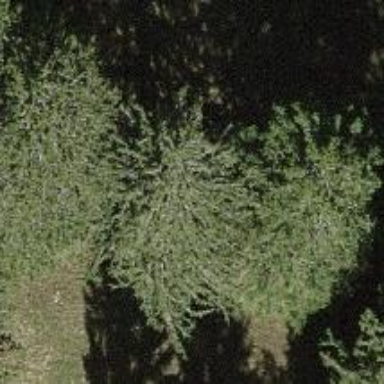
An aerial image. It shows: Single tag "natural: tree."